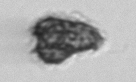
Label: Syracosphaera_pulchra